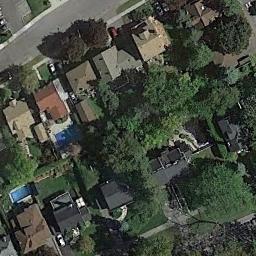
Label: medium_residential